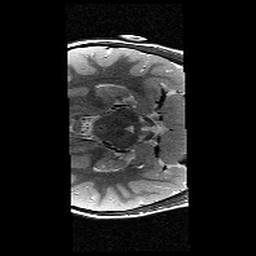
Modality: T2w
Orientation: axial
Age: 9
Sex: female
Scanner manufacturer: siemens
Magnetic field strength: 3 T
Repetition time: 9.23 s
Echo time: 0.067 s